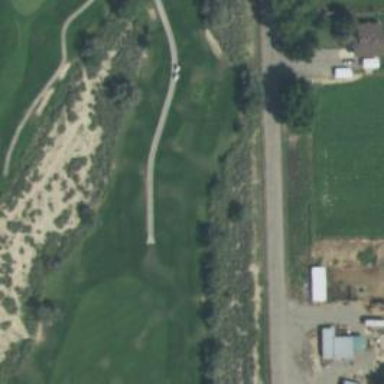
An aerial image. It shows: Golf tee.